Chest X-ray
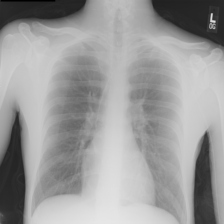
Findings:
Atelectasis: negative
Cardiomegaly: negative
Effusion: negative
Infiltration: negative
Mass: negative
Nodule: negative
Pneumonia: negative
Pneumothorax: negative
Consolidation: negative
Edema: negative
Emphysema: negative
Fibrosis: negative
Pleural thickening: negative
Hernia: negative